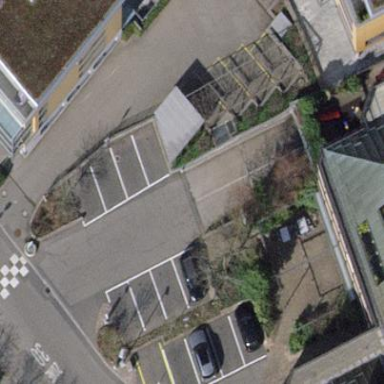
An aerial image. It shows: Asphalt parking area.